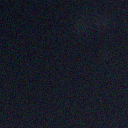
Screen state: off